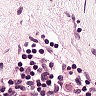
Metastatic tissue present: no